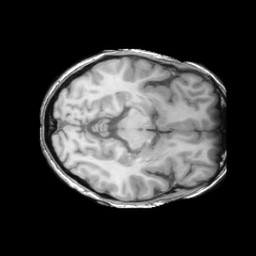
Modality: T1w
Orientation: axial
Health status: ill
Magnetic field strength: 3 T